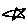
Label: star